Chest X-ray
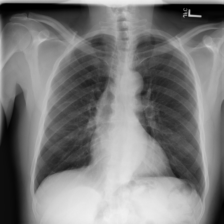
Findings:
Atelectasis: negative
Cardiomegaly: negative
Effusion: negative
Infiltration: negative
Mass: negative
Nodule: negative
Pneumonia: negative
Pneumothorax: negative
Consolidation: negative
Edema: negative
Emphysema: negative
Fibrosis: negative
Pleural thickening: negative
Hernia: negative